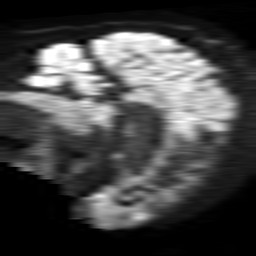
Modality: TRACE
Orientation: sagittal
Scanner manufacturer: philips
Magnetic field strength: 1.5 T
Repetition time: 4.6 s
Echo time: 0.08528 s